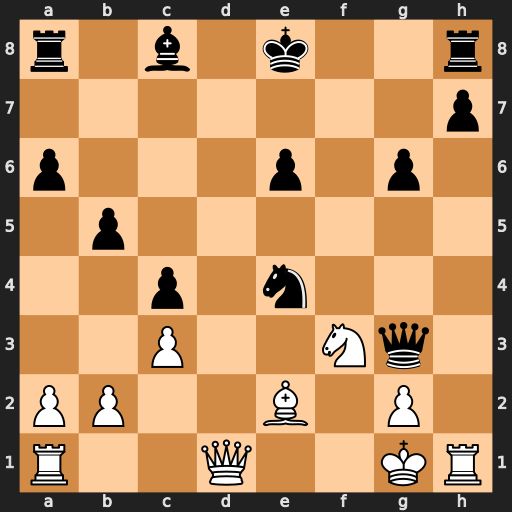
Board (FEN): r1b1k2r/7p/p3p1p1/1p6/2p1n3/2P2Nq1/PP2B1P1/R2Q2KR
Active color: w
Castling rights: kq
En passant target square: -
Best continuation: Qd4 Qf2+ Qxf2 Nxf2 Kxf2